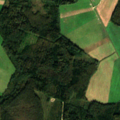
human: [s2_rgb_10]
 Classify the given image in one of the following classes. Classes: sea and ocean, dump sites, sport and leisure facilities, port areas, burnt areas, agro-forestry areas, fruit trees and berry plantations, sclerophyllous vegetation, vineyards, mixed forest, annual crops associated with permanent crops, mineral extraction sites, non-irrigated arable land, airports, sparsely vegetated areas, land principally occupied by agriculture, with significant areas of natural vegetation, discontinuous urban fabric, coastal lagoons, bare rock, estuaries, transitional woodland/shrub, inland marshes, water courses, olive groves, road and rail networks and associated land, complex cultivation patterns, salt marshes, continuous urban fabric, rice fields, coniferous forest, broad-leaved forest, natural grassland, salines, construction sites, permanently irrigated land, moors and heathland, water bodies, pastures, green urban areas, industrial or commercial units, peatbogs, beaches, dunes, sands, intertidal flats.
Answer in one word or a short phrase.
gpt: non-irrigated arable land, pastures, coniferous forest, mixed forest, transitional woodland/shrub